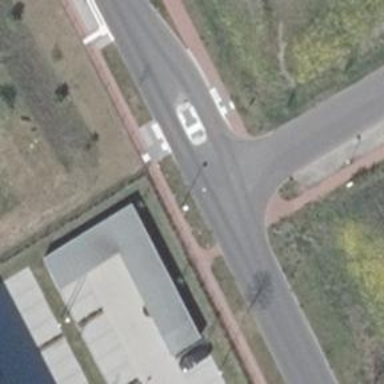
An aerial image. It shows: Unmarked crossing with pedestrian island.